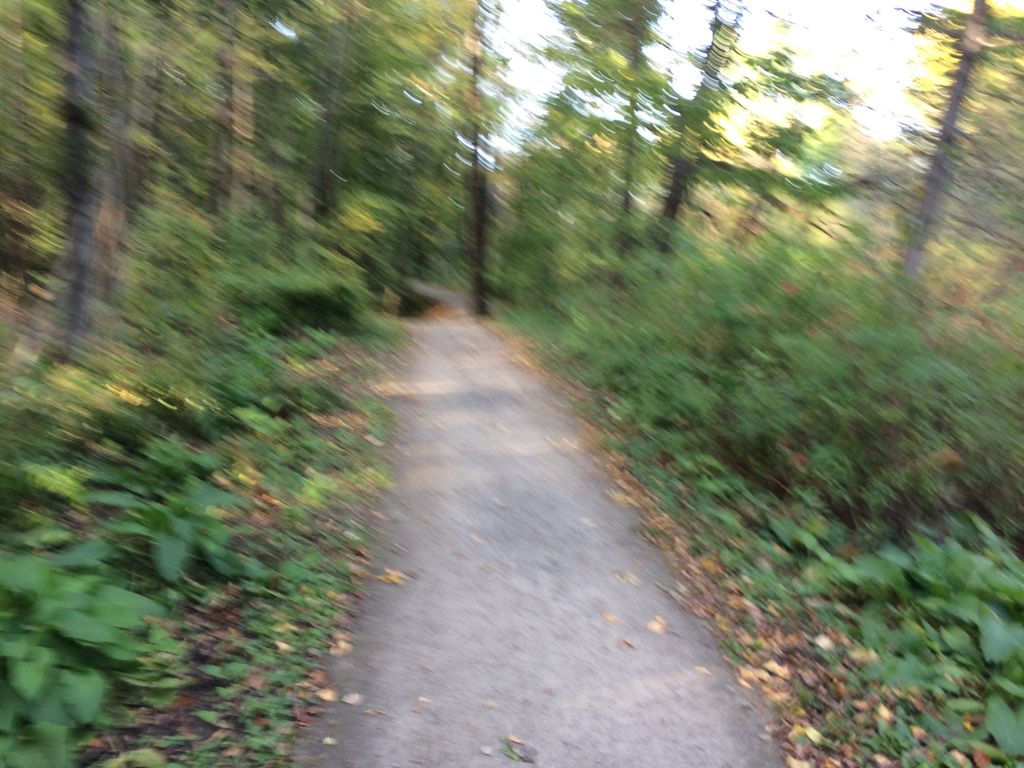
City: quebec_city